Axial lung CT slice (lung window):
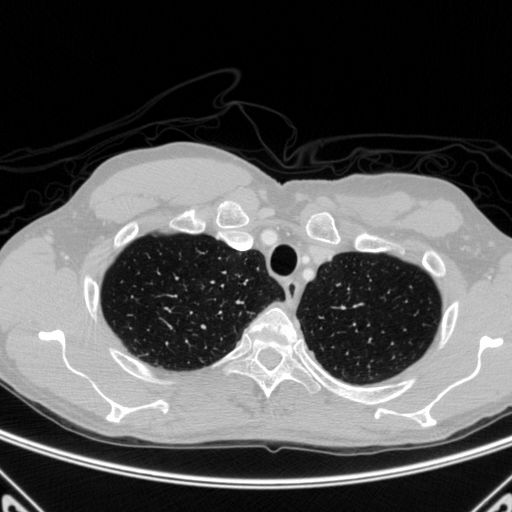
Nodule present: no